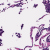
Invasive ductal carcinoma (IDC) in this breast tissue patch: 1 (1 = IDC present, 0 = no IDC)